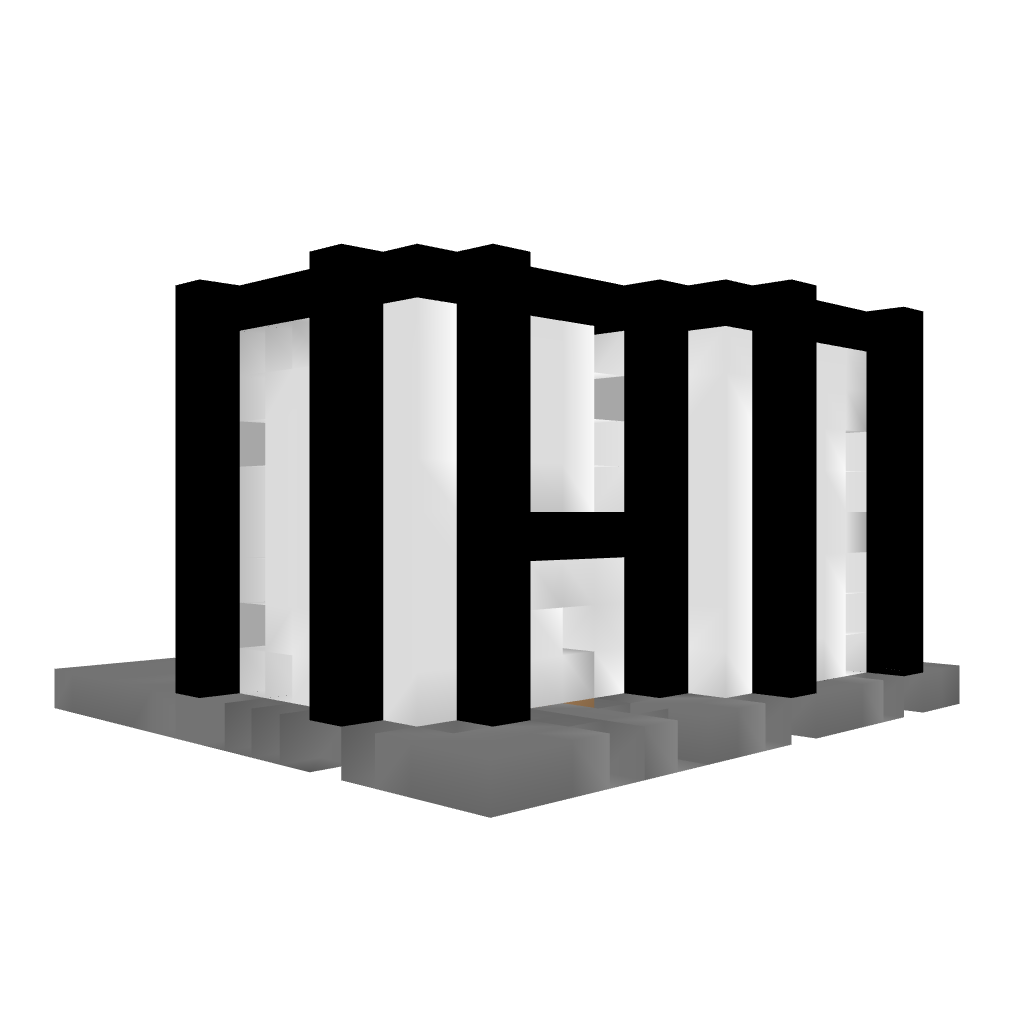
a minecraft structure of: Modern House #2 bad low quality